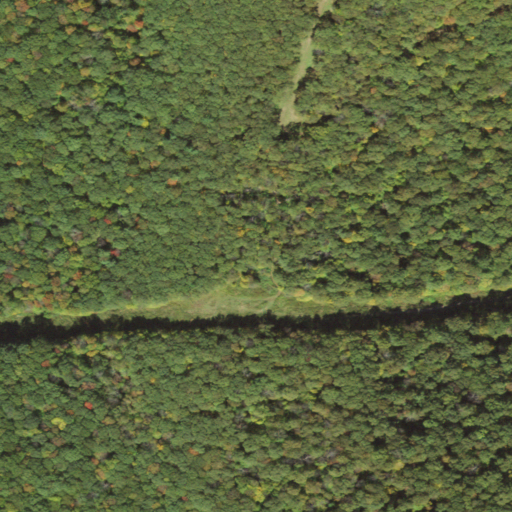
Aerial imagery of mountain in Pennsylvania named Elk Hill containing deciduous forest and shrub